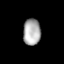
Tissue: lung
Cell type: Epithelial cells
Senescence score: 0.2275
Nuclear area (px): 453
Mean DAPI intensity: 171.419